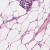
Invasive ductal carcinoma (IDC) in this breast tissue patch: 0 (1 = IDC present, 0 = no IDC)